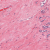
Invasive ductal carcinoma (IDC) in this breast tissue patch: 0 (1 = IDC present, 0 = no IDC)